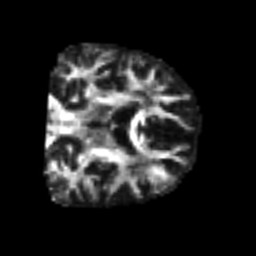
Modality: FA
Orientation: coronal
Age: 66
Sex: male
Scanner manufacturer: siemens
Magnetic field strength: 3 T
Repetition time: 4.999 s
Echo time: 0.07946 s